Question: After using the analyze tool in xcode, I found the below warning in my code. (line 58 and line 61)

How can I fix the leakages in this cases?
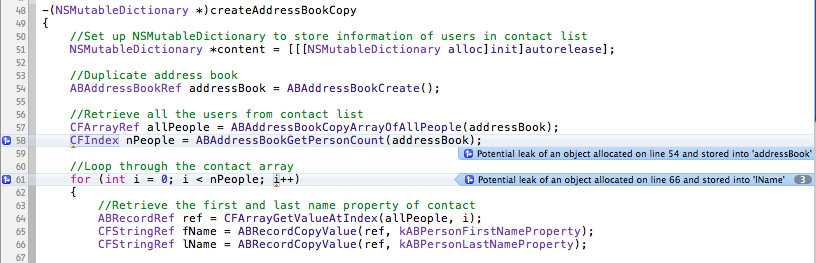
Answer: It looks like Xcode is confused over where to draw the highlight lines, the actual errors reported by clang are on line 54 and line 66.
ABAddressBookCreate() needs to be balanced by a CFRelease() when you are done using the address book:
'''
if (addressBook) CFRelease(addressBook)
'''
Your ABRecordCopyValue() variables also need to be released at the end of the loop block:
'''
if (fName) CFRelease(fName);
if (lName) CFRelease(lName);
'''
C functions which return ...Ref objects and contain "Create" or "Copy" generally need to be balanced by a CFRelease(). If the function contains "Get", it is usually an inside pointer or already in an autorelease pool.